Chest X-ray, AP view. Patient: 68 years old, sex M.
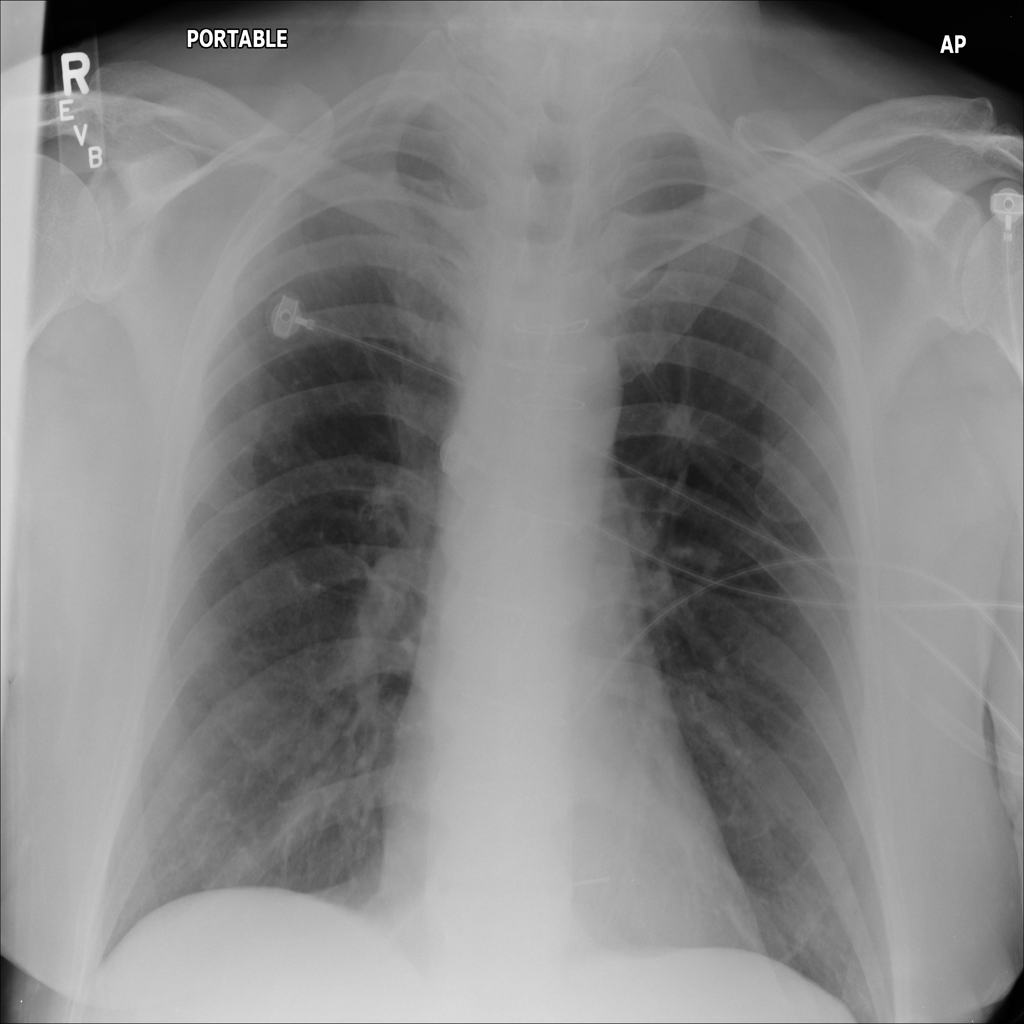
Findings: No Finding